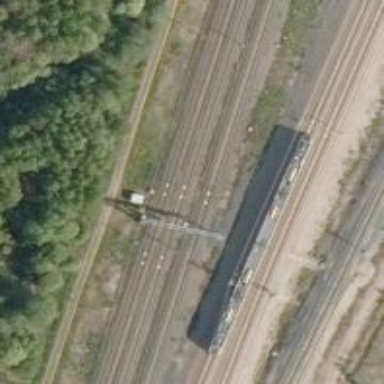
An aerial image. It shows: Railway signal.